Question: I used this Code in .net 3.5
'''
HttpUtility.UrlEncode("", new UTF8Encoding()).Replace('+', ' ');
'''
which worked fine, but I have compiled the project under .NET 4.0 and it is giving me this error:
'"The name 'HttpUtility' does not exist in the current context."'.
I added both 'System.Web' and 'System.Web.Extensions' references. This has not resolved this error.
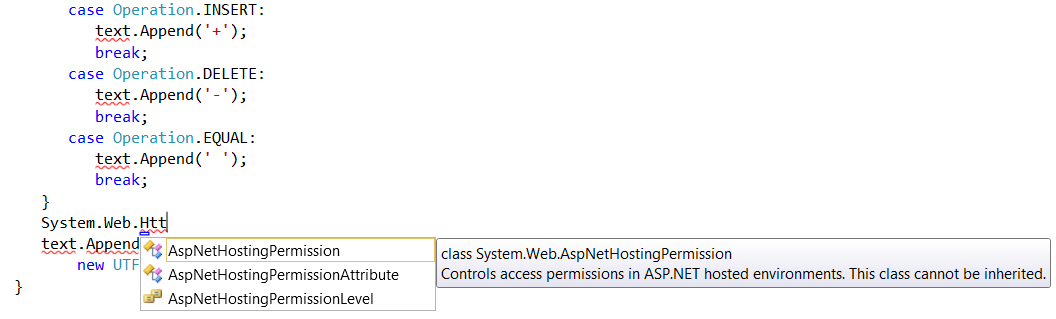
Answer: Change target framework form '.Net Framework 4 Client Profile' to '.Net Framework 4'